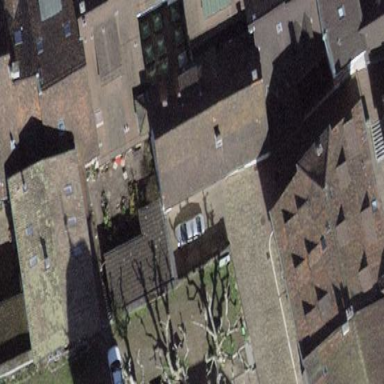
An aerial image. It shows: Building with tiled roof.